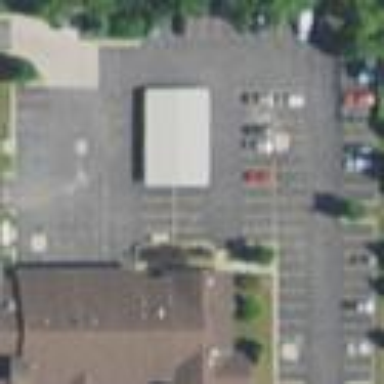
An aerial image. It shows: Paved parking area.